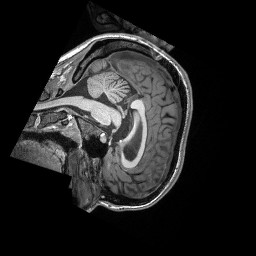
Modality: T1w
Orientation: sagittal
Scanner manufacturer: siemens
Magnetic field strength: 3 T
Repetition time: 2.3 s
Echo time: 0.00308 s